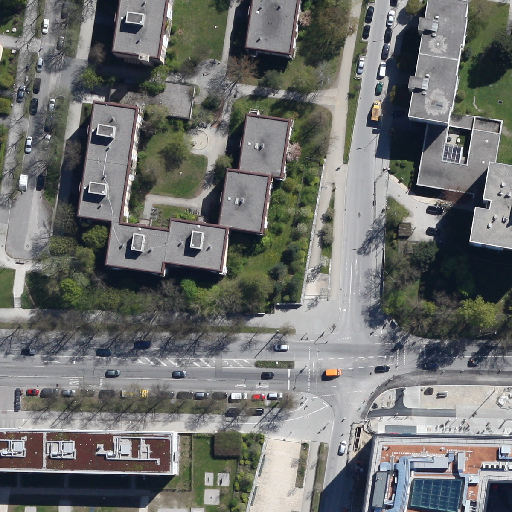
Referring expression: building along the road